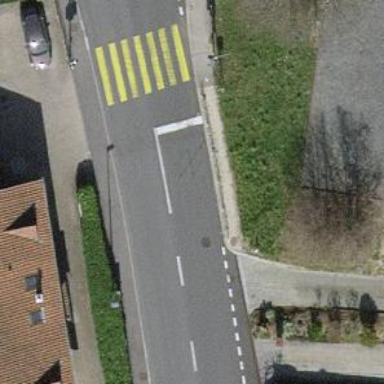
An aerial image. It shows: Road with traffic signals.